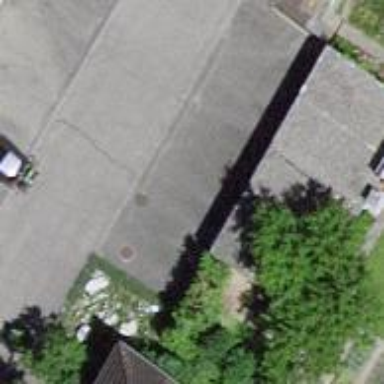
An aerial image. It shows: Garage building.